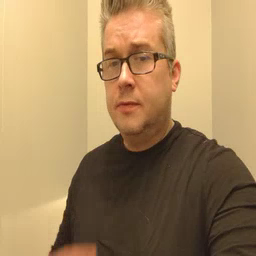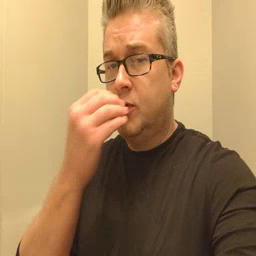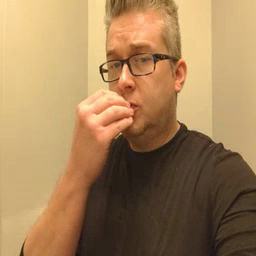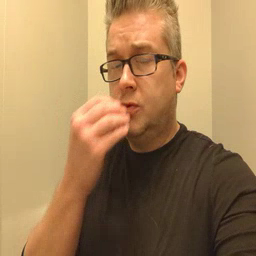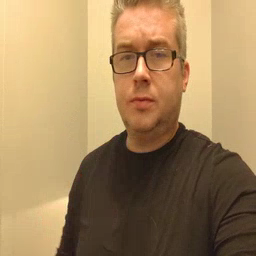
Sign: food